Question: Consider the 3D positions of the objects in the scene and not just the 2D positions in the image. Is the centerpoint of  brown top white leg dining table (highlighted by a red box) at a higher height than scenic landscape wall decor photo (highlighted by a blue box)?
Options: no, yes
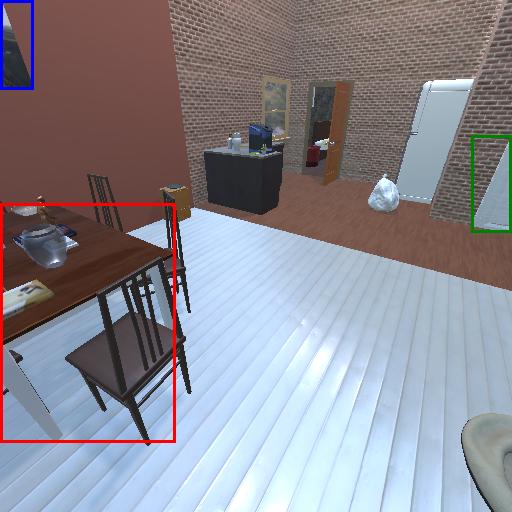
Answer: no